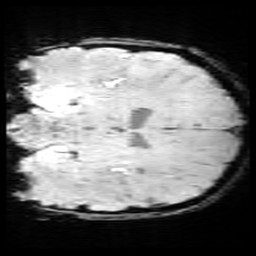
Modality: SWI
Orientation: coronal
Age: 10
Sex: male
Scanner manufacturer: siemens
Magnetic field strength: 3 T
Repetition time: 0.027 s
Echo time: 0.02 s